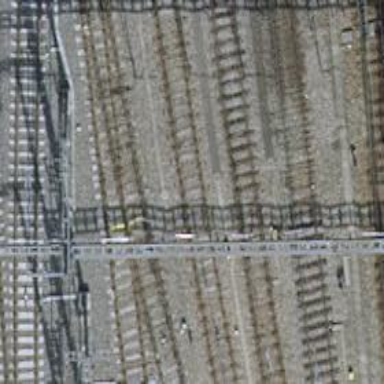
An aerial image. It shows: Railway yard with one track. The railway is electrified with contact line.